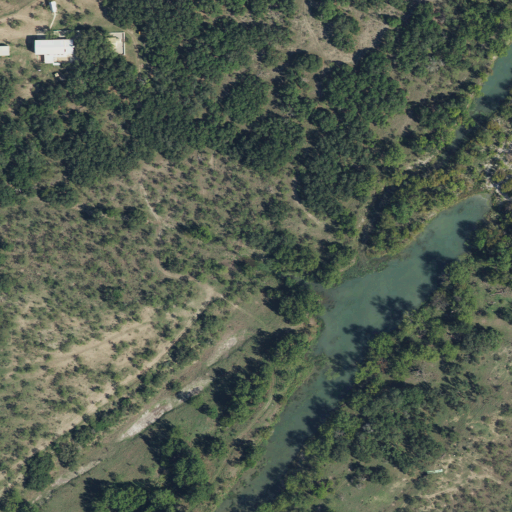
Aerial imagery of valley in Texas named Brown Hollow containing shrub, evergreen forest, open water, woody wetlands, deciduous forest, open development, grassland, and low intensity development